Question: I just want to sort LastName column in Ent table.
'''
select distinct LastName from Ent
order by LastName desc
'''
result set contains some Norwegian characters(A,o)

DB and related column collation is 'Danish_Norwegian_CI_AS'
my issue is it's showing 'Aabakken'(which id = 141) 'Aaa'(which id = 142) and 'Aa' (which id = 143) in here.I believe those are in English letters and should be shown in last of the results..
why those values showing there and how can I fix it.
please help me.. thanks
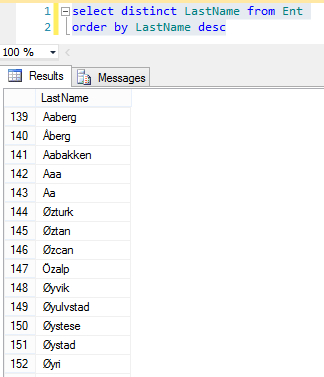
Answer: AA is the last letter in the norwegian alphabet and should come first when you order decending.
Your ordering works just fine with Danish_Norwegian_CI_AS collation. If you want a different ordering, change the collation
'''
SELECT x
FROM
(values('AA' ),('BB')) x(x)
ORDER BY
x collate SQL_Latin1_General_CP1_CI_AS
'''